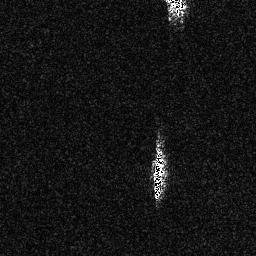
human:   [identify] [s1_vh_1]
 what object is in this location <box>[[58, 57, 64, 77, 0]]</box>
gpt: <ref>1 medium ship at the center</ref>